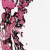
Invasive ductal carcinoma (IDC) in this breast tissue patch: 0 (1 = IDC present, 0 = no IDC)